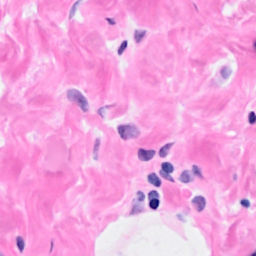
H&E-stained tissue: Breast